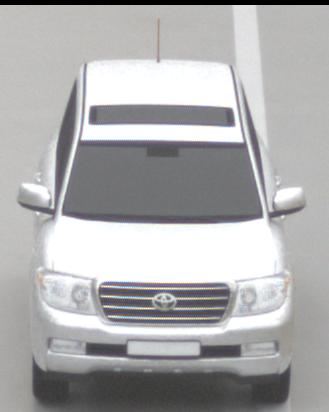
Make: Toyota
Model: Land Cruiser V8 4.7
Detailed model: Land Cruiser V8 (J20)
Model produced from: 2008/03
Model produced until: 2009/11
Doors: 5
Color: white
Road condition: wet road
Daytime: midday
Contrast: low contrast